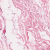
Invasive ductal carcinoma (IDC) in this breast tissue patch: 0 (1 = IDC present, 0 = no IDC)